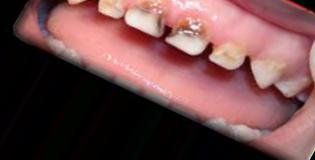
Condition: Caries